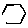
Label: hexagon